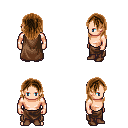
a pixel art fantasy rpg character, male body template, human, light skin, brown cape, robe skirt, brown long hairstyle, brown shoes, four views (front, back, left, right), 2x2 character sprite sheet, small pixel art, hard edges, no anti-aliasing